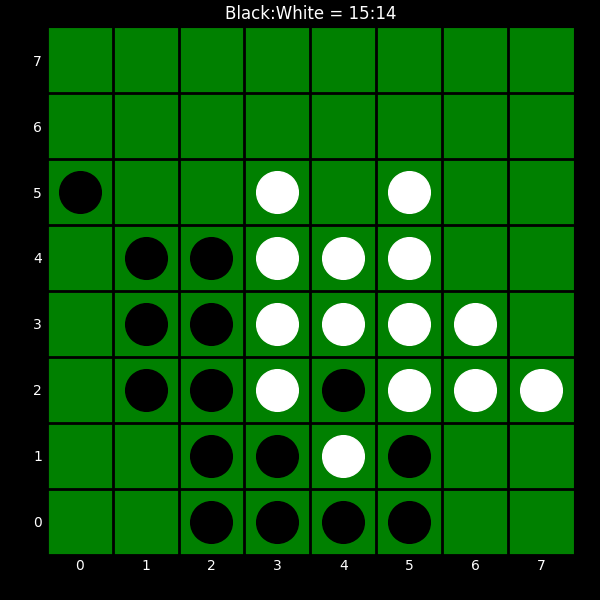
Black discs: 15
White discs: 14